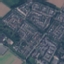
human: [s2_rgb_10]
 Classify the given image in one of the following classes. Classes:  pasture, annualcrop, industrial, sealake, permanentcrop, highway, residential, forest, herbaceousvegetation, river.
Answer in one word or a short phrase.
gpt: Residential